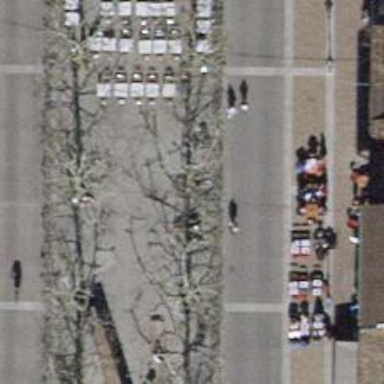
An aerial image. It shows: Avenue lined with trees.